Interaction volume radius: 10 \u00c5
Interaction volume height: 15 \u00c5
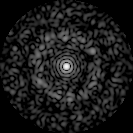
Disorder parameter: 0.8282